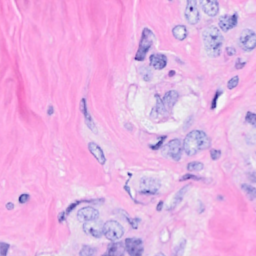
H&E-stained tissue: Breast